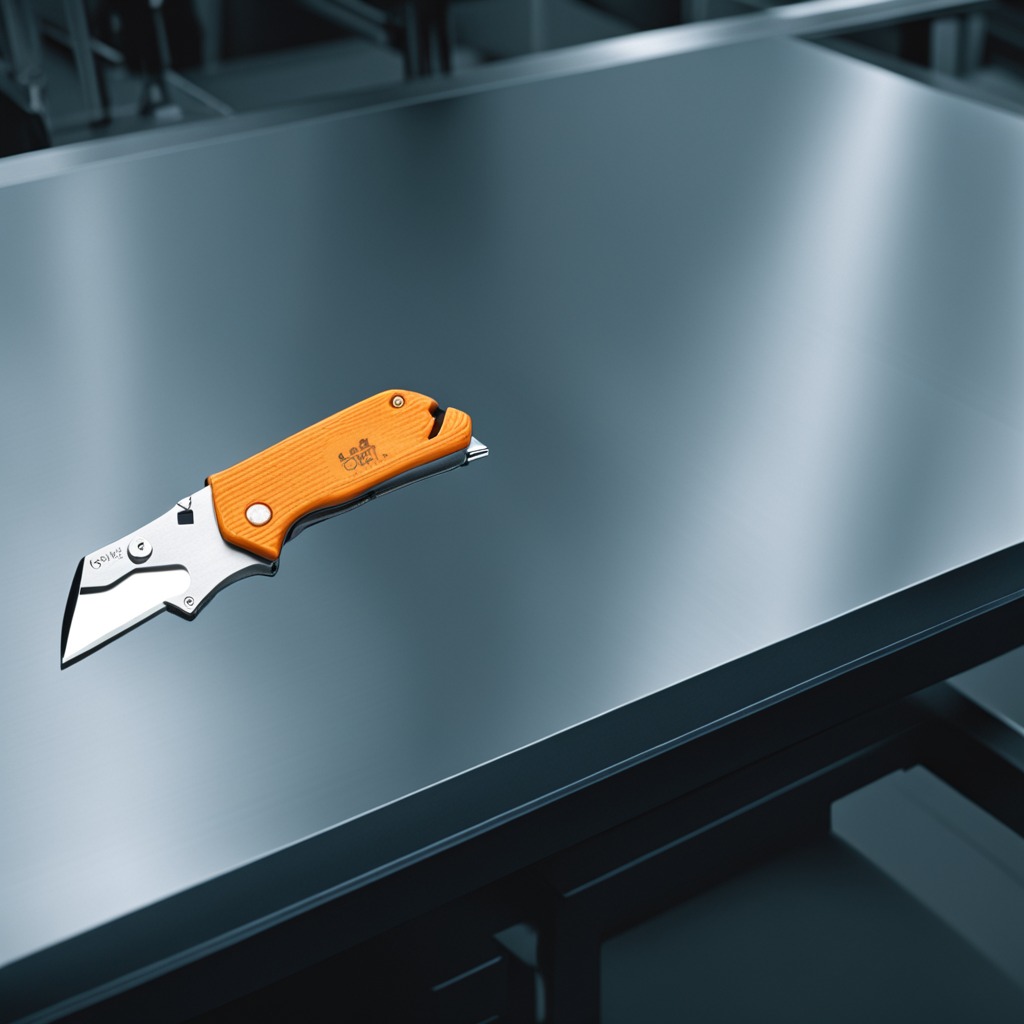
A utility knife lies on a metal table in a machine shop under fluorescent lights.